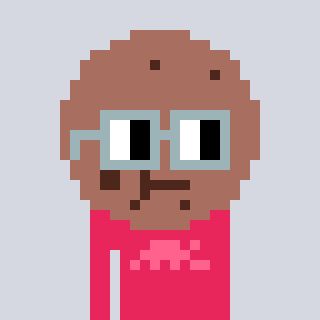
a pixel art character with square dark gray glasses, a cookie-shaped head and a redpinkish-colored body on a cool background